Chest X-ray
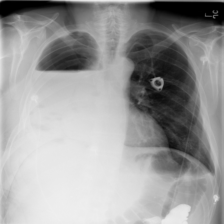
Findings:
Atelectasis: negative
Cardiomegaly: negative
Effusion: positive
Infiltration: negative
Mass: negative
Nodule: negative
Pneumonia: negative
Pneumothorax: negative
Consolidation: negative
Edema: negative
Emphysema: negative
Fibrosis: negative
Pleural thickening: negative
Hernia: negative